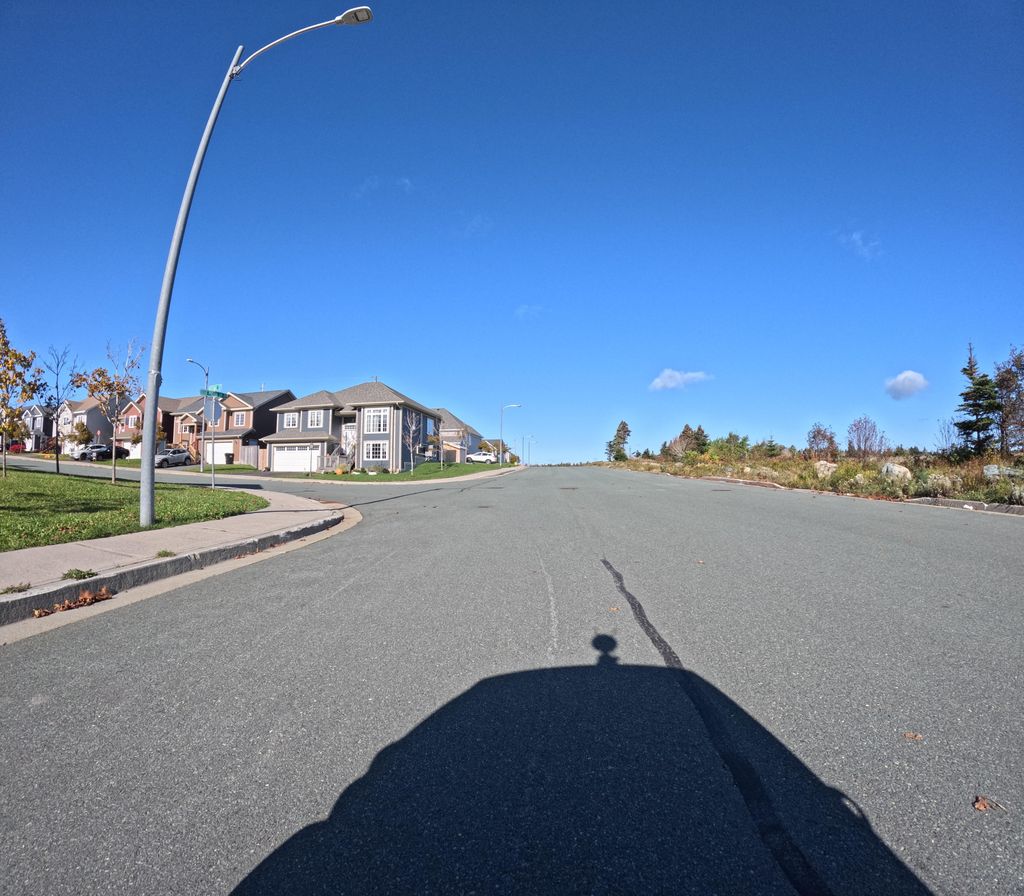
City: st_johns